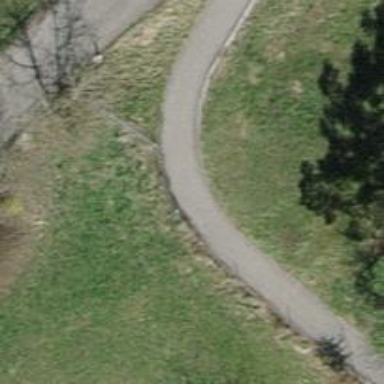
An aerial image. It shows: Asphalt footway.